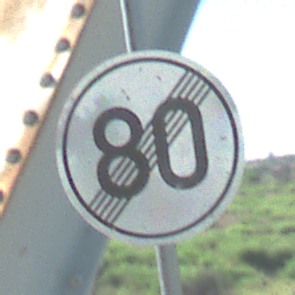
Verkehrszeichen: EndeGeschwindigkeit80
Umgebung: Outdoor, Special
Tageszeit: MorningAfternoon
Wetter: Clear
Licht: Natural
Jahreszeit: NotSpecified
Kontrast: HighContrast